Question: I'm trying to extract the values of my form inputs in a Javascript object but the value isn't being returned in console.log, it doesn't return the text. However, when I define the exact code ("var sub") in Chrome console it works fine and returns the value.

--------------------HTML-----------------------
'''
<div id="form2">
<form action="">
<h2>Where are you moving to?</h2>
<label for="">Collection</label>
<input id="lol" type="text">
<label for="">Delivery</label>
<input type="text">
<button type="button" name="button">Step 3</button>
</form>
</div>
'''
--------------JavaScript-----------------------
'''
var submit2 = document.querySelector("#form2 > form > button");
var sub = document.querySelector("#lol").value;
var customer = [];
submit2.addEventListener("click", function() {
console.log("clicked");''
console.log(sub);
})
'''
------------------------Chrome Console --------------------
'''
clicked
style.js:6
sub
""
var sub = document.querySelector("#lol").value;
undefined
sub
"adsf"
'''
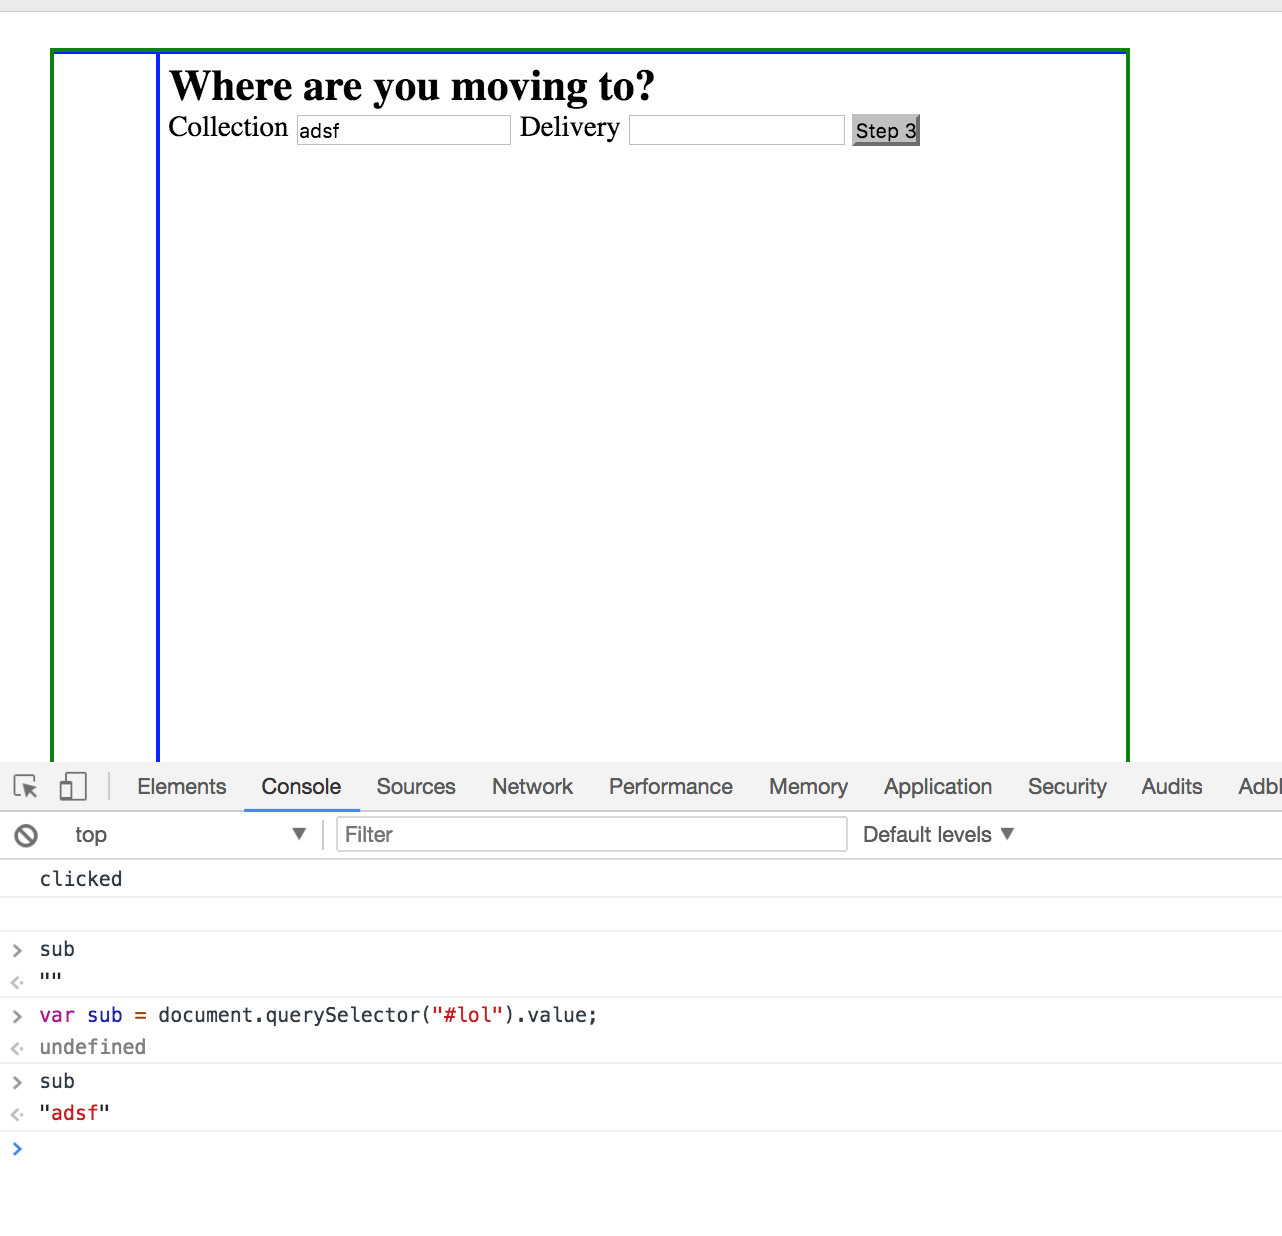
Answer: Keep in mind that string is a primitive value and outside an object it will be passed as value instead of reference (See the explanation here <URL>
When the browser loads the page, it will evaluate all the commands:
'''
var submit2 = document.querySelector("#form2 > form > button");
/* var submit2 = Dom reference object button */
var sub = document.querySelector("#lol").value;
/* sub = fixed empty string (the initial value of the input when the page loads) */
var customer = [];
submit2.addEventListener("click",
function() {
console.log("clicked");
console.log(sub);
/* when this function runs, sub.value evaluate the empty string of sub variable instead of get the new value property of #lol */
}
)
'''
Try to change to the reference of the object instead of the value:
'''
var submit2 = document.querySelector("#form2 > form > button");
/* var sub = document.querySelector("#lol").value; */
var sub = document.querySelector("#lol");
/* sub = #lol DOM object reference */
var customer = [];
submit2.addEventListener("click",
function() {
console.log("clicked");
/* console.log(sub); */
console.log(sub.value);
/* sub.value= new string of #lol object */
}
)
'''